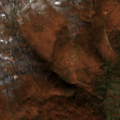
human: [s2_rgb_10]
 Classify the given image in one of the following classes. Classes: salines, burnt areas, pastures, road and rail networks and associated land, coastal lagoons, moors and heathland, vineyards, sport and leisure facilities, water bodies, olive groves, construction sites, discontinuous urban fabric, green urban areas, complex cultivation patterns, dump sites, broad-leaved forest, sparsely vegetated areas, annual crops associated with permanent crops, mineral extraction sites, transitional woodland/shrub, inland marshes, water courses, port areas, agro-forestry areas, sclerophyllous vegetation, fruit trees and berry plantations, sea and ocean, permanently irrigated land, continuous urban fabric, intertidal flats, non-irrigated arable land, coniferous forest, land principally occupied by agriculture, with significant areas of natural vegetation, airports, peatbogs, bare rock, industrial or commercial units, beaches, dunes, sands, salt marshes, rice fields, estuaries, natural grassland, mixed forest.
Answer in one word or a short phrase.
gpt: complex cultivation patterns, broad-leaved forest